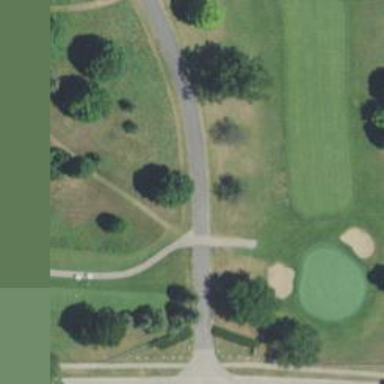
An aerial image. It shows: Path for both road and golf.